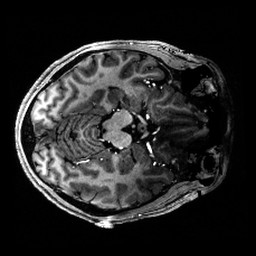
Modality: T1w
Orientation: axial
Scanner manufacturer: siemens
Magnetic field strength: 6.98 T
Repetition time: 5 s
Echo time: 0.00343 s